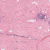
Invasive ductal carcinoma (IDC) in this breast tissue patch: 1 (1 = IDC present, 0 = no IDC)